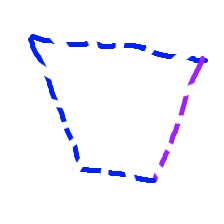
Shape: trapezoid